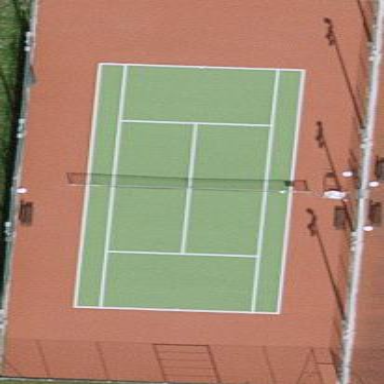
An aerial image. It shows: Tennis court on pitch.